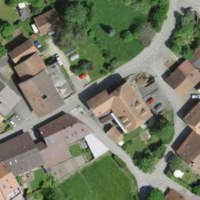
EUNIS habitat code: 54
Species observed at this site:
Juglans regia